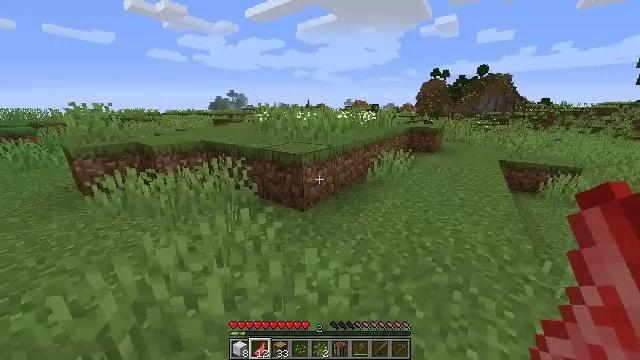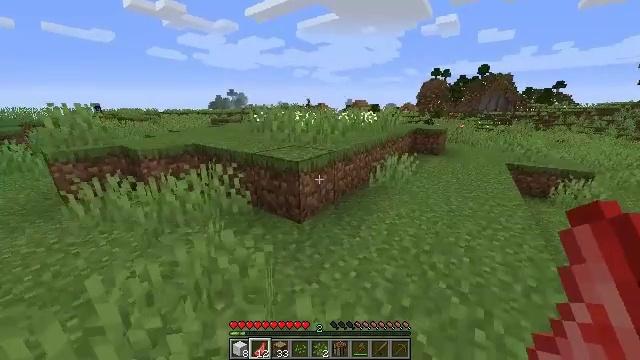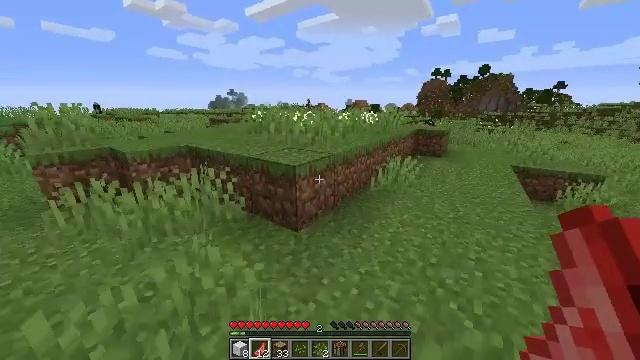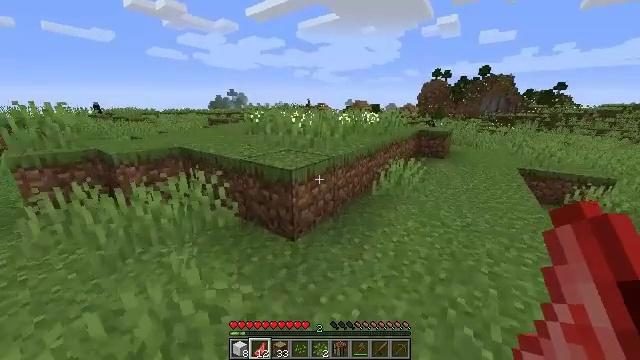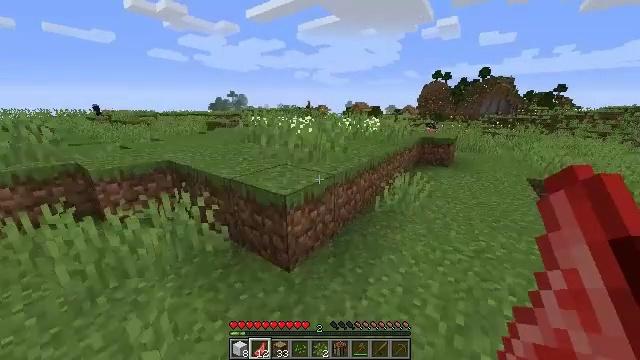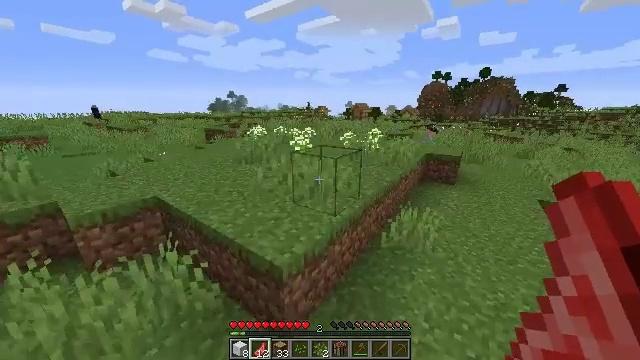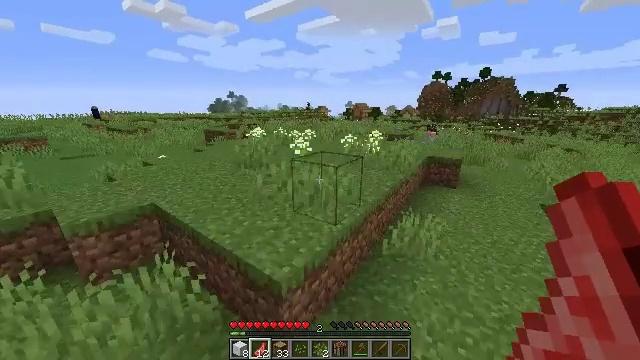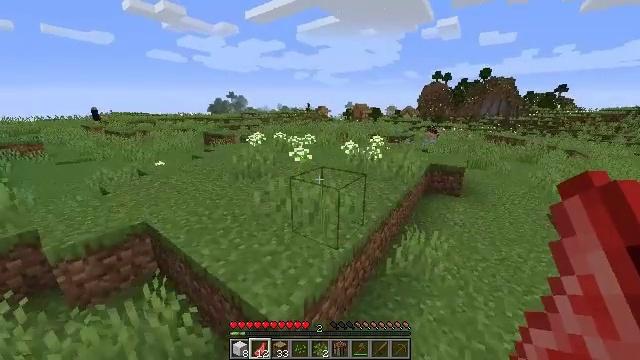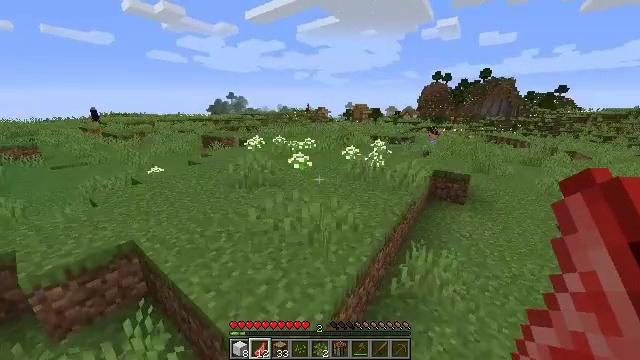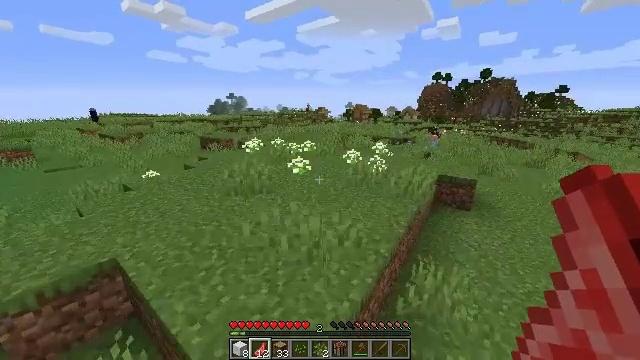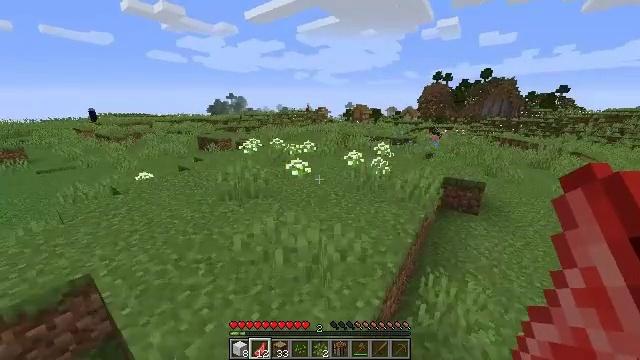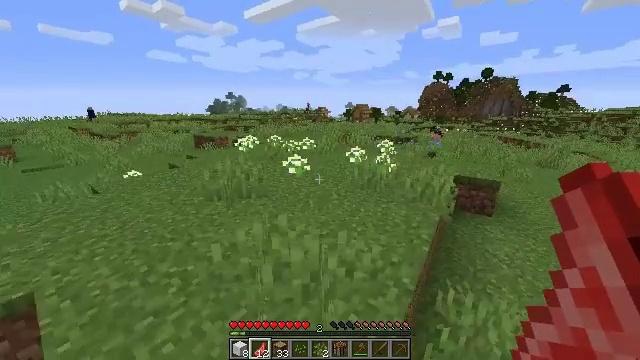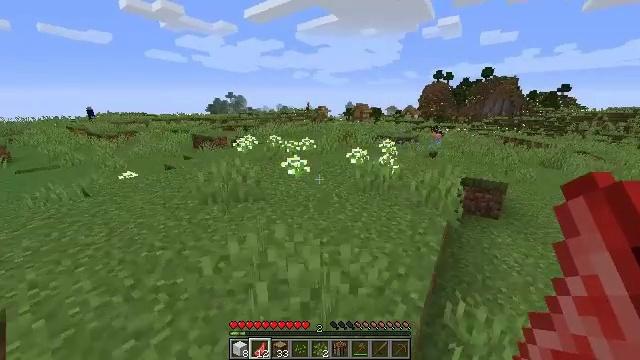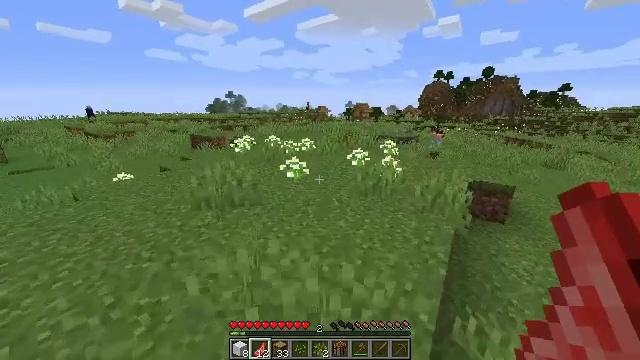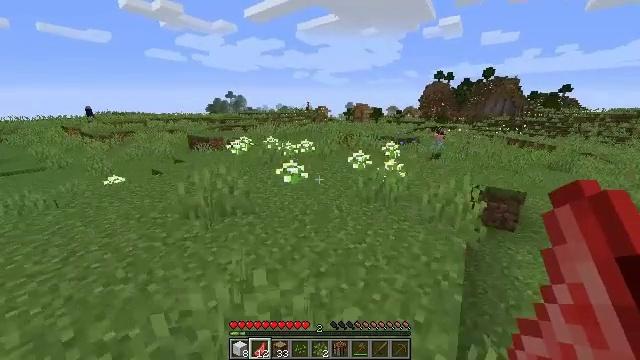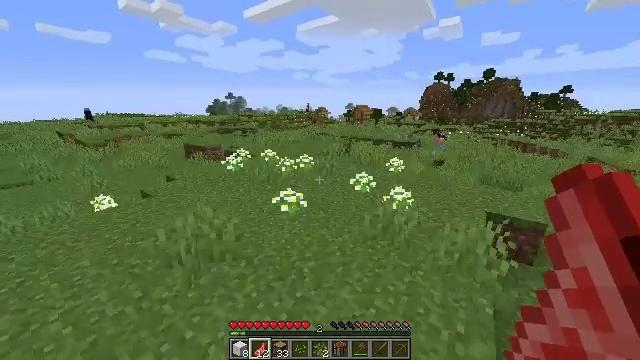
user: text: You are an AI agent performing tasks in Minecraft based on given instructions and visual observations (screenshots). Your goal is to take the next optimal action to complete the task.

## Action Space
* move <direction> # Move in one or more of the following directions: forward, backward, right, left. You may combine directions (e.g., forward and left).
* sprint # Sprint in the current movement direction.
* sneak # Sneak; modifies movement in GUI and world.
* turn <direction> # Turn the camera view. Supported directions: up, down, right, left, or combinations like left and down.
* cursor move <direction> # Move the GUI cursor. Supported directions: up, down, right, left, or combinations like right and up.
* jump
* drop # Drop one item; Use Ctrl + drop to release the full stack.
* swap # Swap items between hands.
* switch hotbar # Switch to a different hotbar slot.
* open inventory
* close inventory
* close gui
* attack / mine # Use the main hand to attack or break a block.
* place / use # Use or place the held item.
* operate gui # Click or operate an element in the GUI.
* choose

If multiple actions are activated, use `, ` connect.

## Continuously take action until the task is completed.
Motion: motion action
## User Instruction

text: Recover the brewing stand by mining it.
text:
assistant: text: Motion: move forward
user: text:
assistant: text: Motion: move forward
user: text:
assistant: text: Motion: move forward
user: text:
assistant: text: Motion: move forward, jump
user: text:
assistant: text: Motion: move forward, jump
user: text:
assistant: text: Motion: move forward, jump
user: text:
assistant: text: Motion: move forward, jump
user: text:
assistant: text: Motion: move forward, jump
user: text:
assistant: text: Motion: move forward, jump
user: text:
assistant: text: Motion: move forward, jump
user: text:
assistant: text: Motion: move forward, jump
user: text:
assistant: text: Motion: move forward, jump
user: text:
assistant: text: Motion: move forward, jump
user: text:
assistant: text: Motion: move forward, jump
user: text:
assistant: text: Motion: move forward, jump
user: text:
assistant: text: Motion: move forward, jump
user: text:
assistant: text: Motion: move forward, jump
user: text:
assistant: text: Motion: move forward, jump
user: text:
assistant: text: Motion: move forward, jump
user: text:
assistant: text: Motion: move forward, jump
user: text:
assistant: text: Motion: move forward, jump
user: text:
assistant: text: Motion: move forward, jump
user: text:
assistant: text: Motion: move forward, jump
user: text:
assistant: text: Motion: move forward, jump
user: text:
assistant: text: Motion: move forward, turn left, jump
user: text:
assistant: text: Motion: move forward, turn left, jump
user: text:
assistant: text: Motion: move forward and move left, turn left, jump
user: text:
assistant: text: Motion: move forward and move left, turn left, jump
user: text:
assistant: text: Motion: move forward and move left, jump
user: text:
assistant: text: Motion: move forward, jump